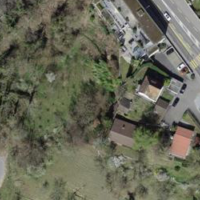
EUNIS habitat code: 25
Species observed at this site:
Anthocharis cardamines
Gonepteryx rhamni